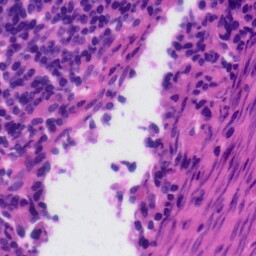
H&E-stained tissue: Tonsil